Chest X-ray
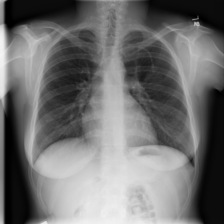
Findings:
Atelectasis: negative
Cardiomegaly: negative
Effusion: negative
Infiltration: negative
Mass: negative
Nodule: negative
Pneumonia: negative
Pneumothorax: negative
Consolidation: negative
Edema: negative
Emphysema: negative
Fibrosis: negative
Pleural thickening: negative
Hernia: negative